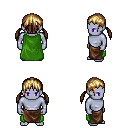
a pixel art fantasy rpg character, male body template, dark elf, purple skin, green cape, robe skirt, blonde twin-tailed hairstyle, four views (front, back, left, right), 2x2 character sprite sheet, small pixel art, hard edges, no anti-aliasing